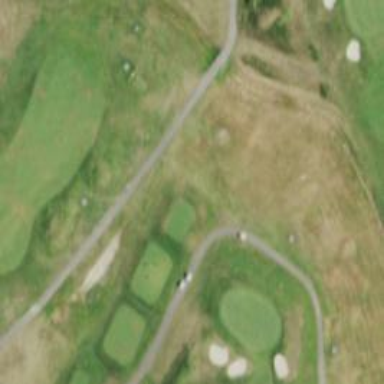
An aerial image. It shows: Golf tee.